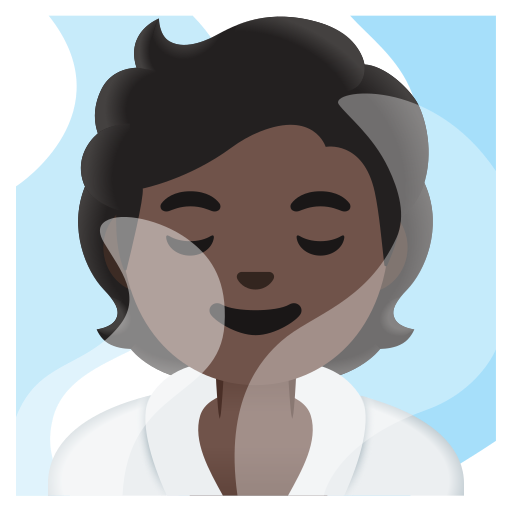
Emoji: 🧖🏿